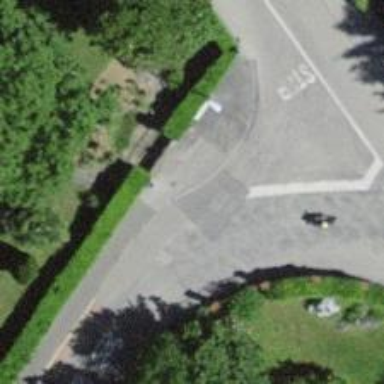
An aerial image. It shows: Bus stop along the road.